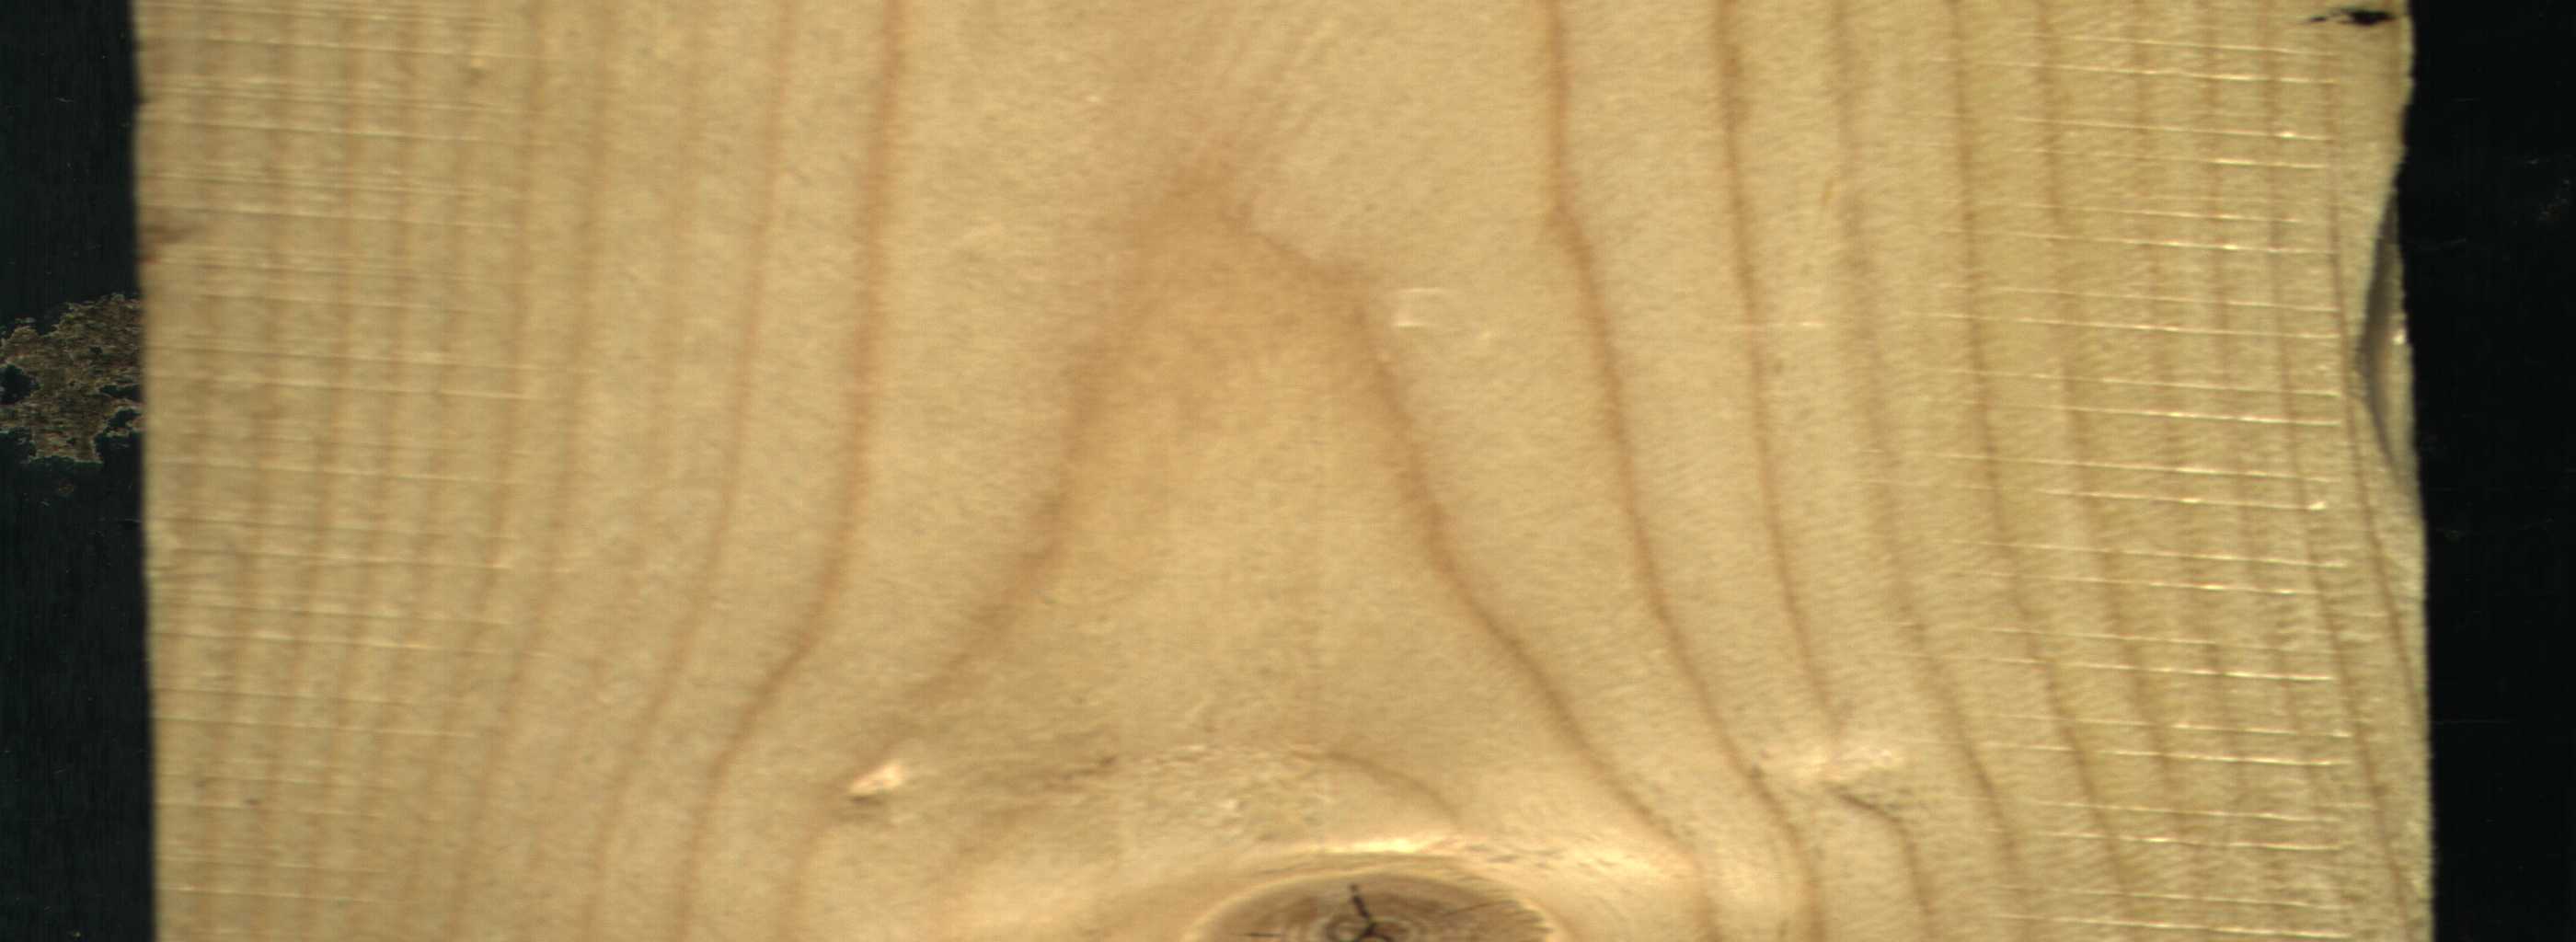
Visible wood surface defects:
knot_with_crack